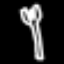
Label: fork